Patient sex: M
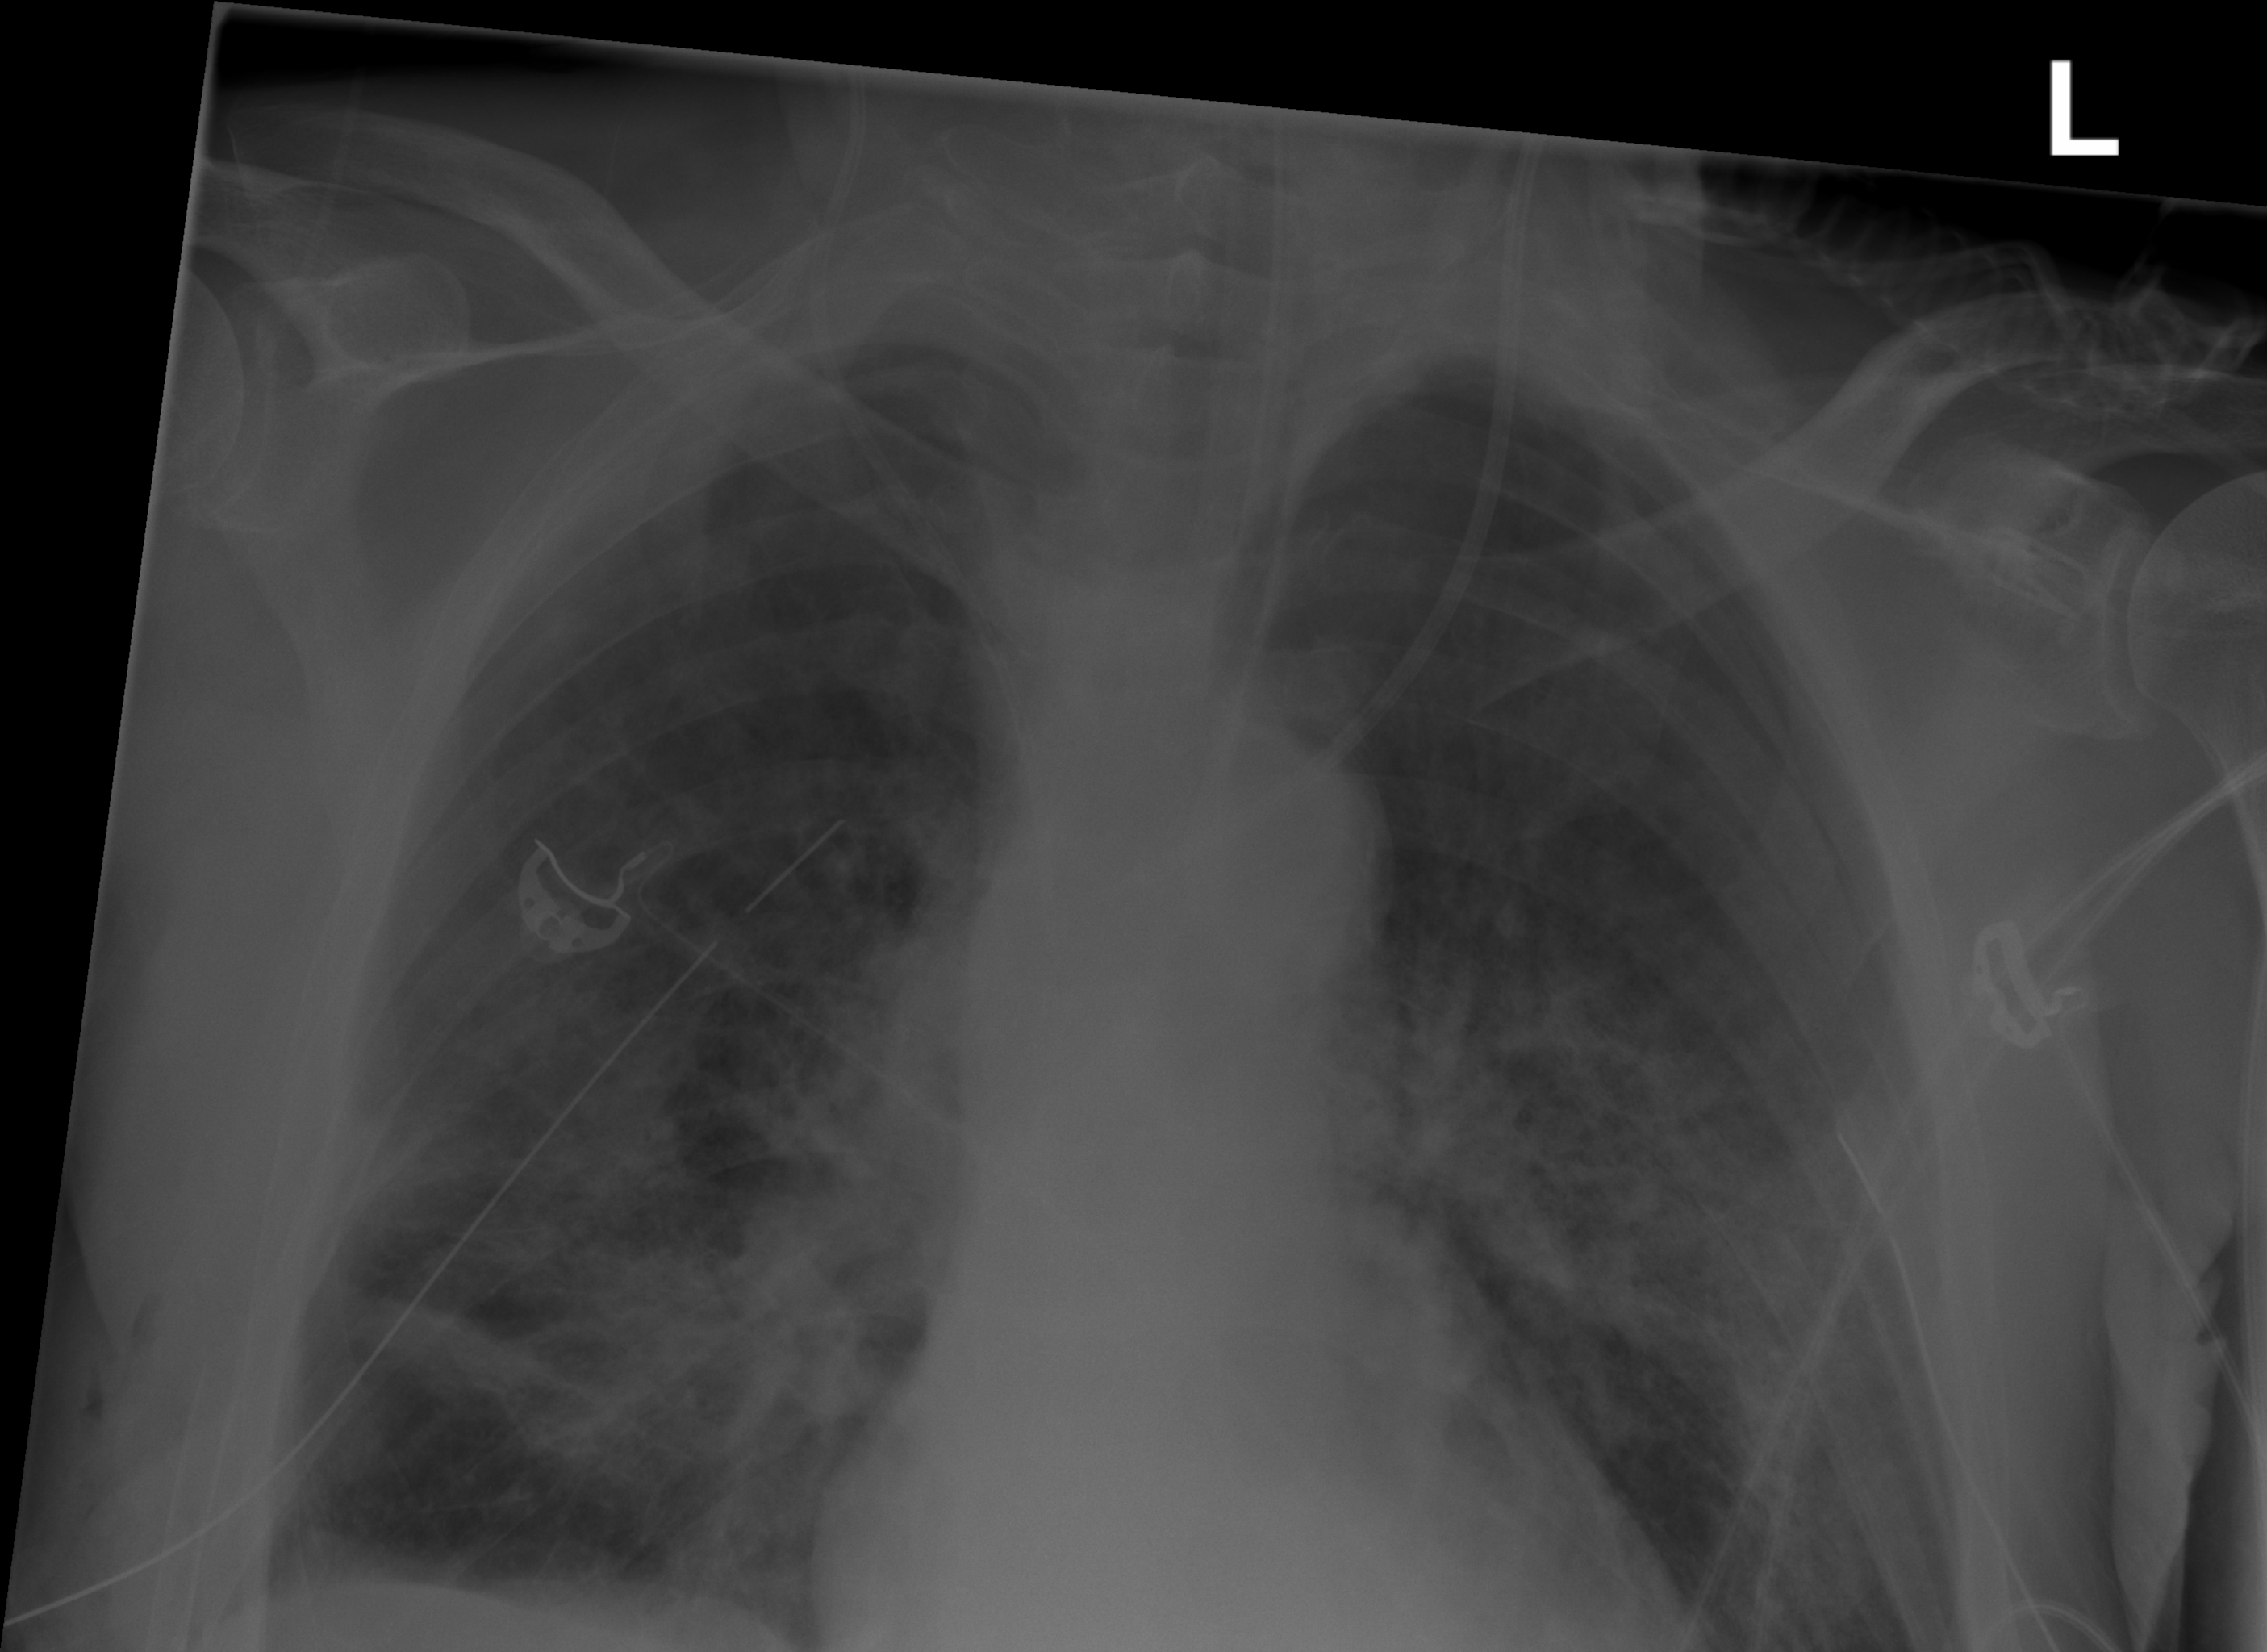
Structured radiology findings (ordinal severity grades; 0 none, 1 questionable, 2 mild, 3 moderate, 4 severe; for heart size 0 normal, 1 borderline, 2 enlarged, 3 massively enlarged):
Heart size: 0
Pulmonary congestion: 0
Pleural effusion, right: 0
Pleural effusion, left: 0
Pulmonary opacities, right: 3
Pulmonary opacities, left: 3
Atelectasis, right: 2
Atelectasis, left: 2